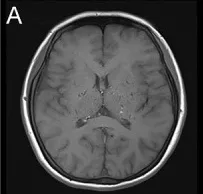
Neuroimaging findings in patient 1. T1-weighted.
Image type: radiology (mri)